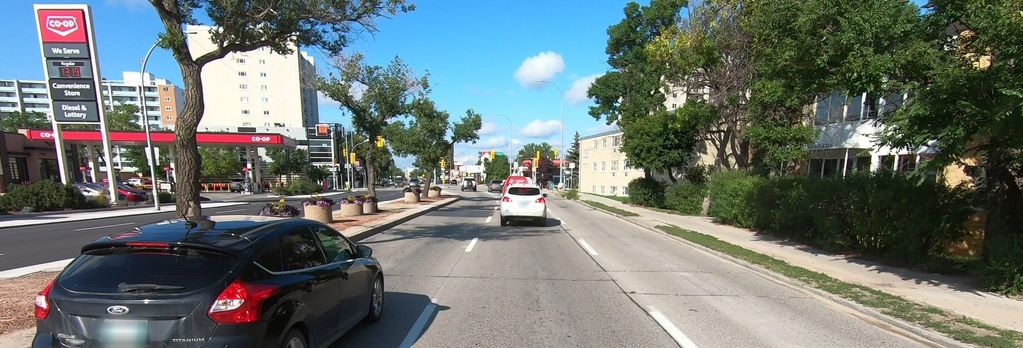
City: winnipeg